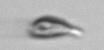
Label: Cryptophyta